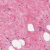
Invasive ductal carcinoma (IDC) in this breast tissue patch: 0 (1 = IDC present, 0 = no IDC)